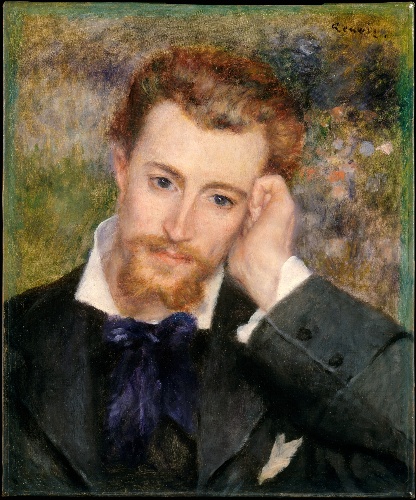
Title: Eugène Murer (Hyacinthe-Eugène Meunier, 1841–1906)
Artist: Auguste Renoir
Artist bio: French, Limoges 1841–1919 Cagnes-sur-Mer
Date: 1877
Object type: Painting
Classification: Paintings
Medium: Oil on canvas
Dimensions: 18 1/2 x 15 1/2 in. (47 x 39.4 cm)
Department: European Paintings
Credit line: The Walter H. and Leonore Annenberg Collection, Bequest of Walter H. Annenberg, 2002
Accession year: 2003
Repository: Metropolitan Museum of Art, New York, NY
Tags: Men|Portraits